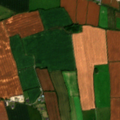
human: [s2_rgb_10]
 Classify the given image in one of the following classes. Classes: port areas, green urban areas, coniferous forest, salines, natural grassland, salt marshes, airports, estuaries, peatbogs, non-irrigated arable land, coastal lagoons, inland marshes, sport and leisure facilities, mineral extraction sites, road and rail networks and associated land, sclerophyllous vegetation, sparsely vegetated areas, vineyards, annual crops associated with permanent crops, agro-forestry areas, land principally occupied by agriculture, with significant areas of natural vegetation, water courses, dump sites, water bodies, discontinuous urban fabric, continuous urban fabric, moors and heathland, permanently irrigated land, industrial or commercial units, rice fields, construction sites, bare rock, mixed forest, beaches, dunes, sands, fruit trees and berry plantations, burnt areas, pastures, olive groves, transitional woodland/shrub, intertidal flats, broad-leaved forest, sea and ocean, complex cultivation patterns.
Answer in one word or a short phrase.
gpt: non-irrigated arable land, pastures